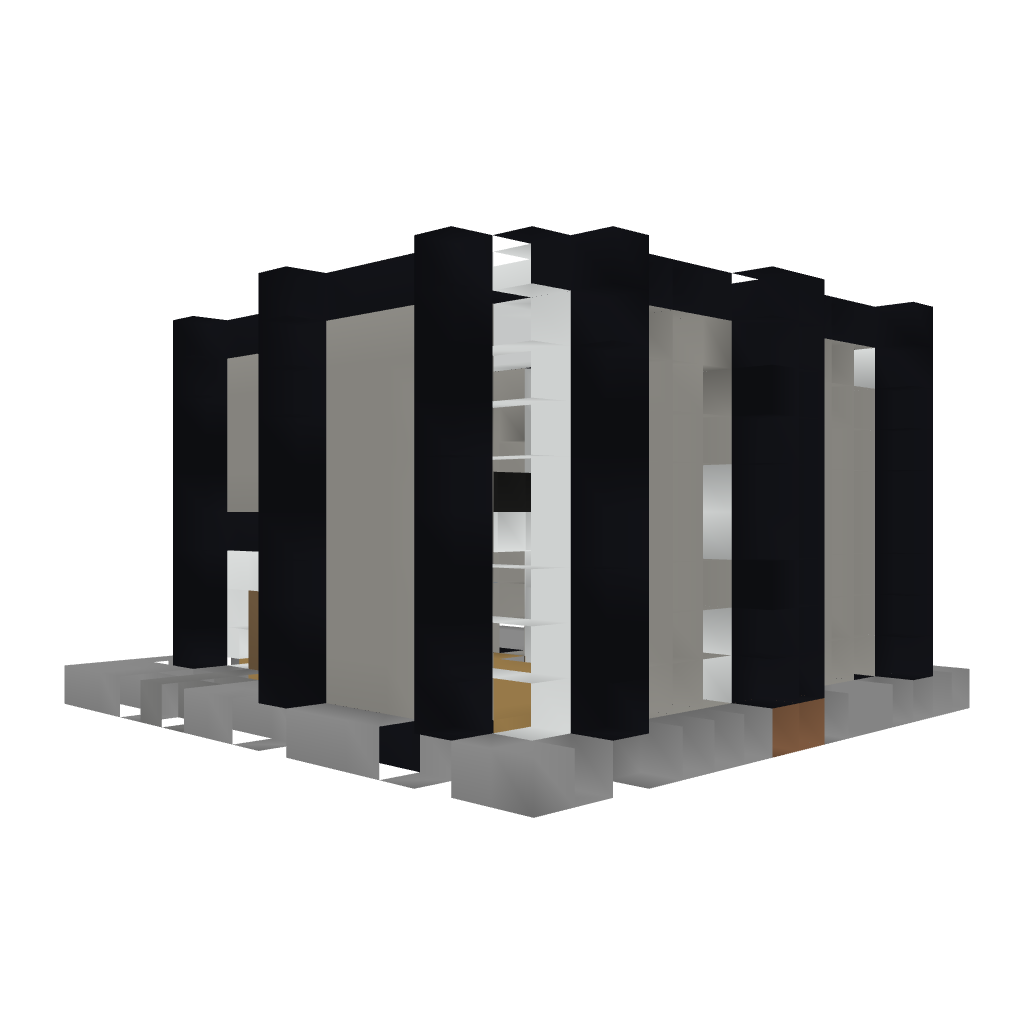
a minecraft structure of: Modern House #2